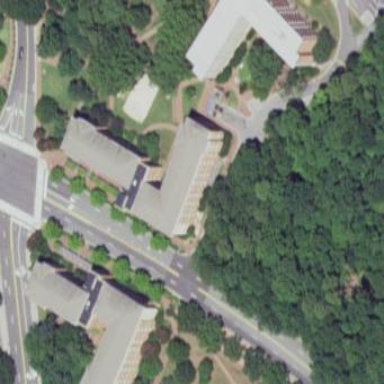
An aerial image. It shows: Dormitory building.